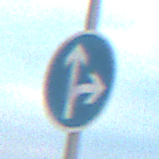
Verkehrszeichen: VorgeschriebeneFahrtrichtungGeradeausOderRechts
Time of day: SunriseSunset
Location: Outdoor (RoadRail)
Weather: PartlyCloudy
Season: NotSpecified
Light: Natural